Question: I have a greyscale gem top view.
(PNG format, so has alpha component)

I would like to create 12 small size buttons, each in a different colour, from this image.
For the sake of tidiness, I would like to do this within the code rather than externally in some art package.
Can anyone provide a method (or even some code) for doing this?
PS I am aware of how to do it in GL using a ridiculous amount of code, I'm hoping there is a simpler way using core graphics / core animation
EDIT: Working solution, thanks to awesomeness from below answer
'''
CGSize targetSize = (CGSize){100,100};
UIImage* image;
{
CGRect rect = (CGRect){ .size = targetSize };
UIGraphicsBeginImageContext( targetSize );
{
CGContextRef X = UIGraphicsGetCurrentContext();
UIImage* uiGem = [UIImage imageNamed: @"GemTop_Dull.png"];
// draw gem
[uiGem drawInRect: rect];
// overlay a red rectangle
CGContextSetBlendMode( X, kCGBlendModeColor ) ;
CGContextSetRGBFillColor ( X, 0.9, 0, 0, 1 );
CGContextFillRect ( X, rect );
// redraw gem
[uiGem drawInRect: rect
blendMode: kCGBlendModeDestinationIn
alpha: 1. ];
image = UIGraphicsGetImageFromCurrentImageContext();
}
UIGraphicsEndImageContext();
}
'''
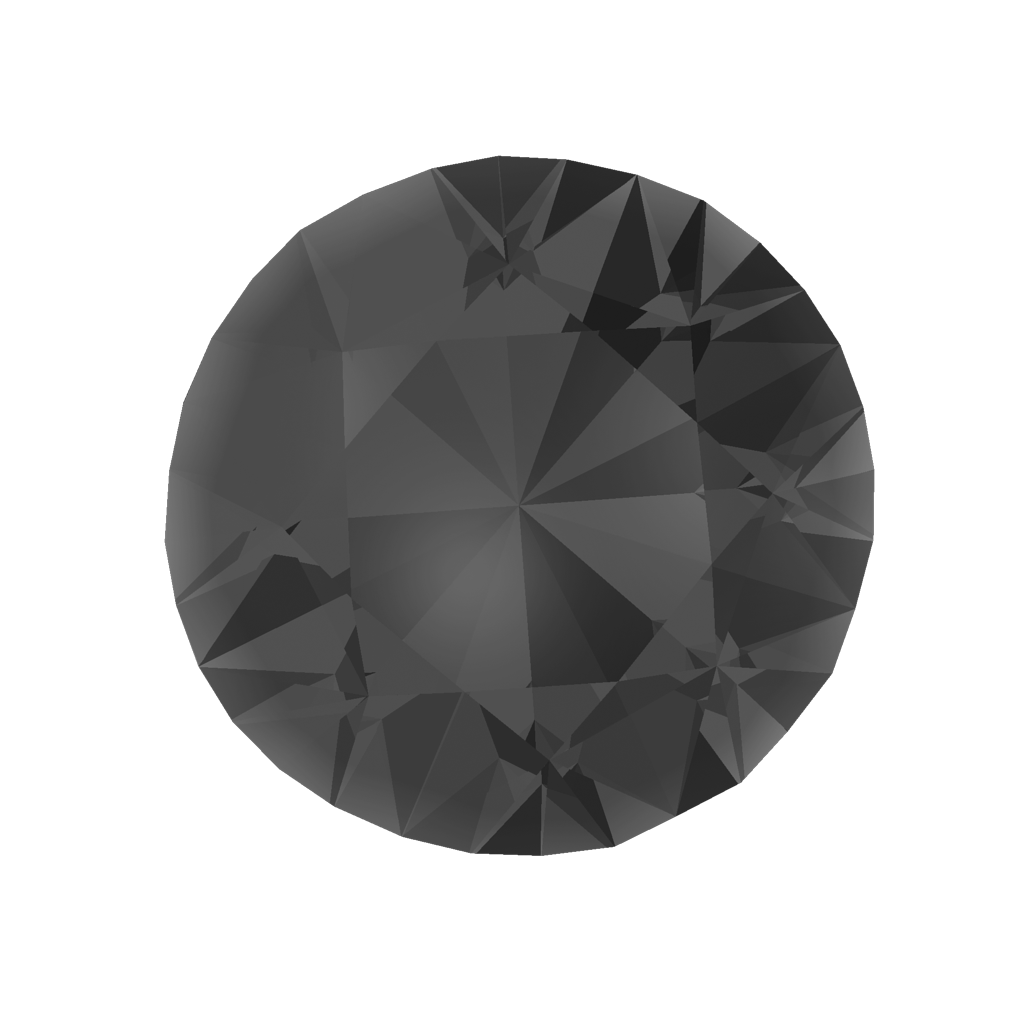
Answer: The easiest way to do it is to draw the image into an RGB-colorspaced <URL>.